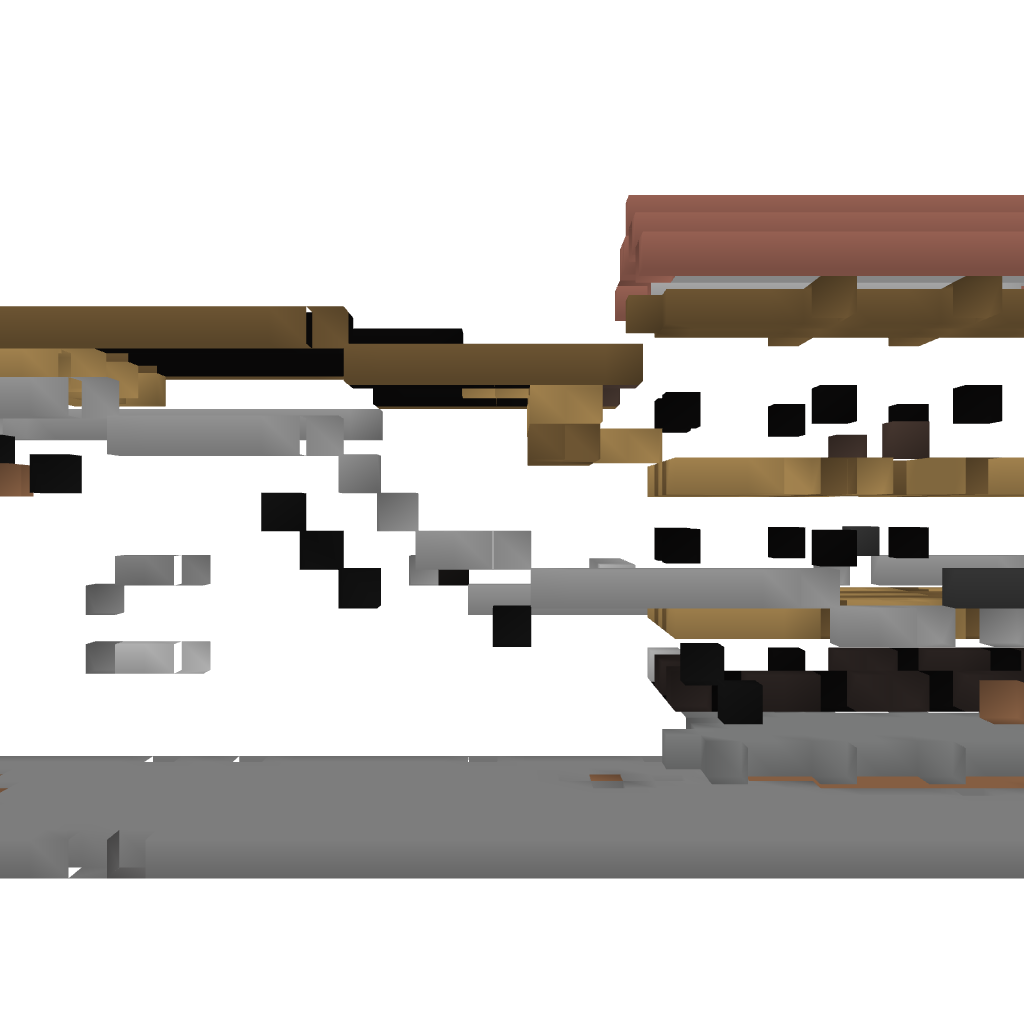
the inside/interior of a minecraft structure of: auto crop harvester